Aerial crown-view tile of a tropical tree (Barro Colorado Island, Panama), acquired 20250414:
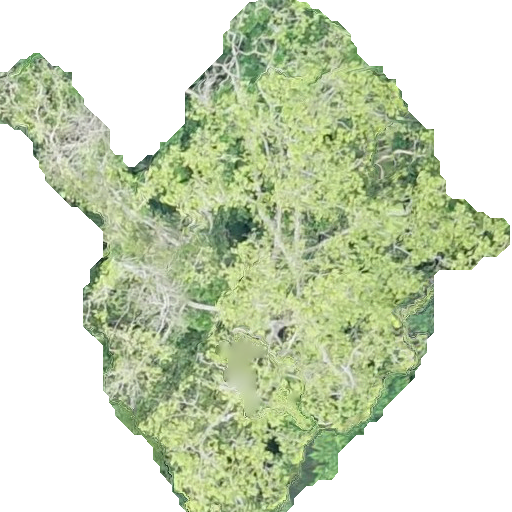
Species: Platypodium elegans
GBIF accepted scientific name: Platypodium elegans
Crown area: 215.881 m²